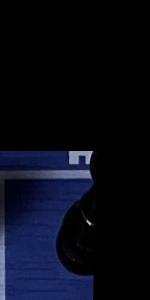
Label: Rook_Black